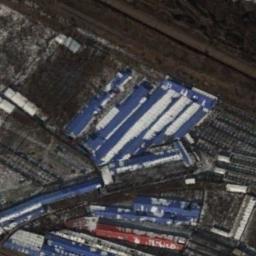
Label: industrial_area